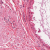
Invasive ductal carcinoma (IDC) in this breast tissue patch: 0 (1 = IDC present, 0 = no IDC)